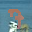
Label: 7